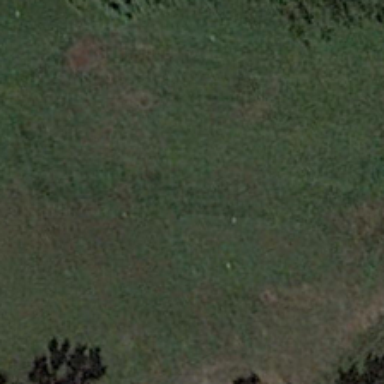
Several green trees are near a piece of green meadow .